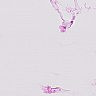
Metastatic tissue present: no